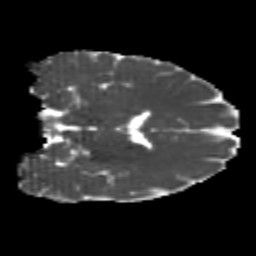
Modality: MD
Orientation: coronal
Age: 22
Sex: female
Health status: healthy
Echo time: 0.074 s